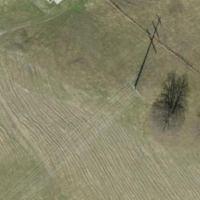
EUNIS habitat code: 24
Species observed at this site:
Euphorbia cyparissias